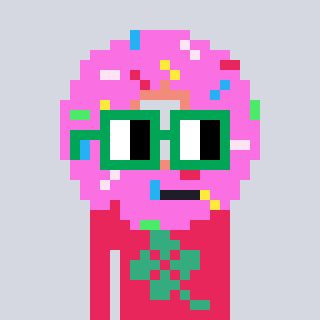
a pixel art character with square green glasses, a doughnut-shaped head and a redpinkish-colored body on a cool background